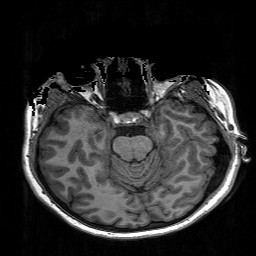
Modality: T1w
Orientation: coronal
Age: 19
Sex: female
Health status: healthy
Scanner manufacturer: siemens
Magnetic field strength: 3 T
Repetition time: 3.2 s